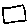
Label: square